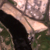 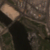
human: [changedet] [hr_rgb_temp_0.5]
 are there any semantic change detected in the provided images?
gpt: The park on the right side of the river has extended.